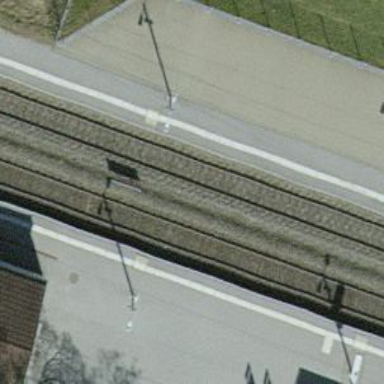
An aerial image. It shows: Single-track electrified railway with contact line.